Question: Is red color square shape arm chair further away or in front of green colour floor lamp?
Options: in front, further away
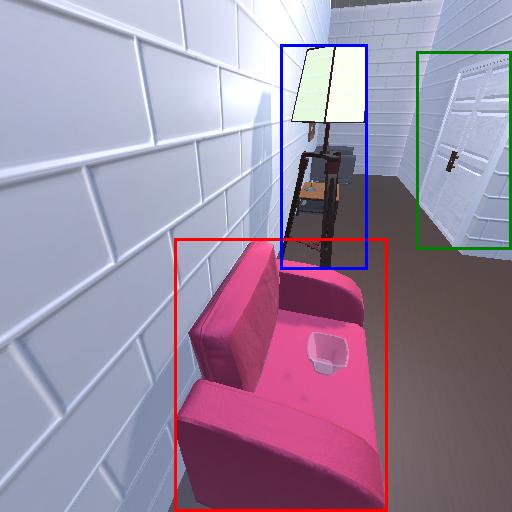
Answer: in front